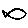
Label: fish